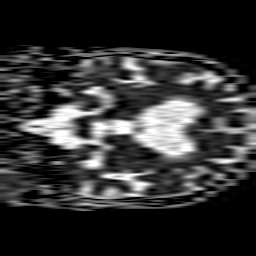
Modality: ADC
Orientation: coronal
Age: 83
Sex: female
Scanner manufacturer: philips
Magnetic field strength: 1.5 T
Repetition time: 3.503 s
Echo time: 0.09255 s